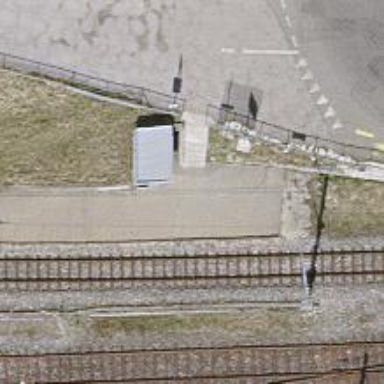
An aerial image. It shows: Halt on the railway.